Question: I have been working on designing a file server that could take the load off from the primary website, and serve images/files over the web to the client.
Primary goals of the file server:
- Take off load from primary server hosting the site
- Reuse the existing web server code base and avoid duplication of code/logic for better maintainability
- Being scalable for increasing downloads
- Hide real download url path from user
By keeping above in mind, i could come up with two approaches. Sequence diagram representation of the two approaches for ease of understanding [apologies for the skewed use of sequence diagram]. Neither of the approaches would satisfy all my goals.
Which of these approaches would you recommend considering my goals?
Is there a better third approach?
Some of the differences, i could think of:
- Approach #1 would result in duplicating BL code causing maintainability issues
- Approach #2 would reuse code and centralize BL reducing maintainability issues
- Approach #1 would reduce network calls while #2 increases them
The concept of file servers, scalability of downloads, bandwidth distribution have all been there for a while now. Please share your thoughts!

UPDATED:
Approach #1 looks very attractive as it takes the load off the primary server completely. The only issue to address in #1 is the code duplication and maintainability issues. This could be overcome by having just one project for BL/DAC comprising the functionality required by both web service and file server. And, reference the assembly/library in both web service and file server projects. Now, there is only one BL/DAC code to maintain and also avoids the network calls in approach #2.
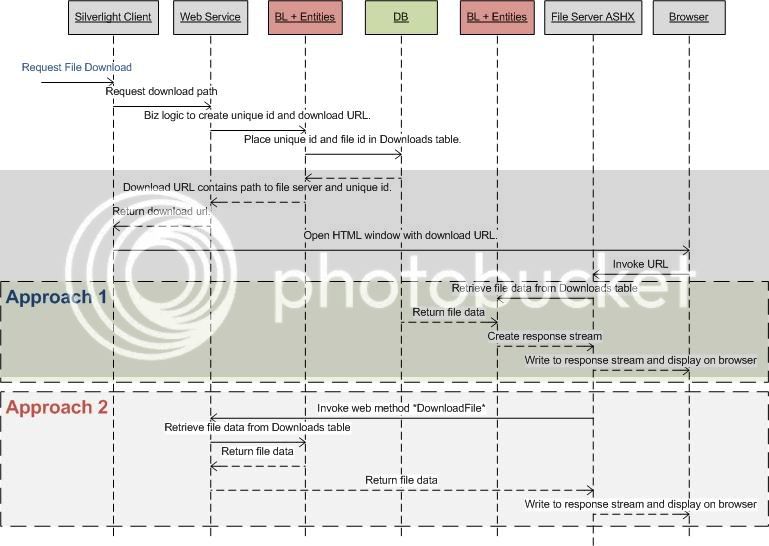
Answer: By serving images/files to the client, I assume you mean static files css, js etc.
Most of the time, a simple solution is the best solution. Just host them on a different server under a different subdomin, i.e. <URL>, you could load balance the url and by have 2+ servers at 2+ different data centers, giving you resilliance and scalability.
You maintence task is then having todo find a replace when promoting your site to live to replace dev/uat content paths with the live content path (tho you'd only need todo this in css files as you could store the paths for content used within aspx files for as config data).